CT reconstruction: vmi40
Segmentation target: lesions
Patient: M, age 62
ISS stage: Stage 3
Metal implant: no
Axial slice:
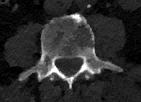
Sagittal slice:
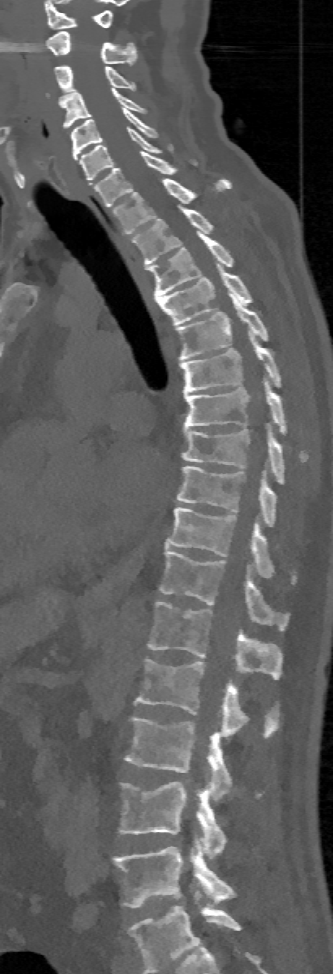